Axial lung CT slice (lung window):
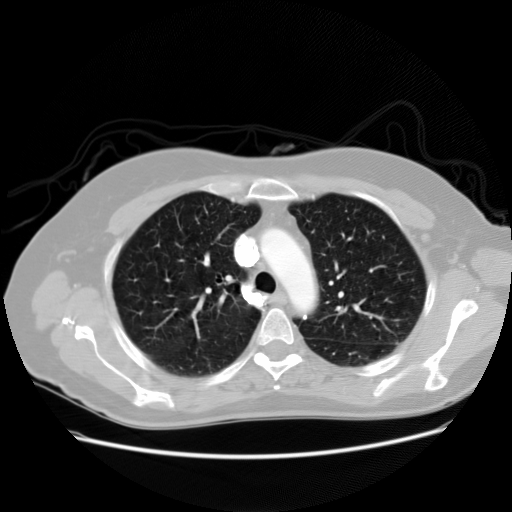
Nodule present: no